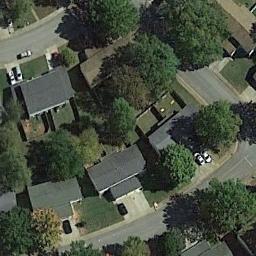
Label: residential